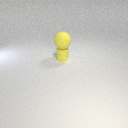
small yellow rubber cylinder below large yellow rubber sphere